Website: apple
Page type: billing-address
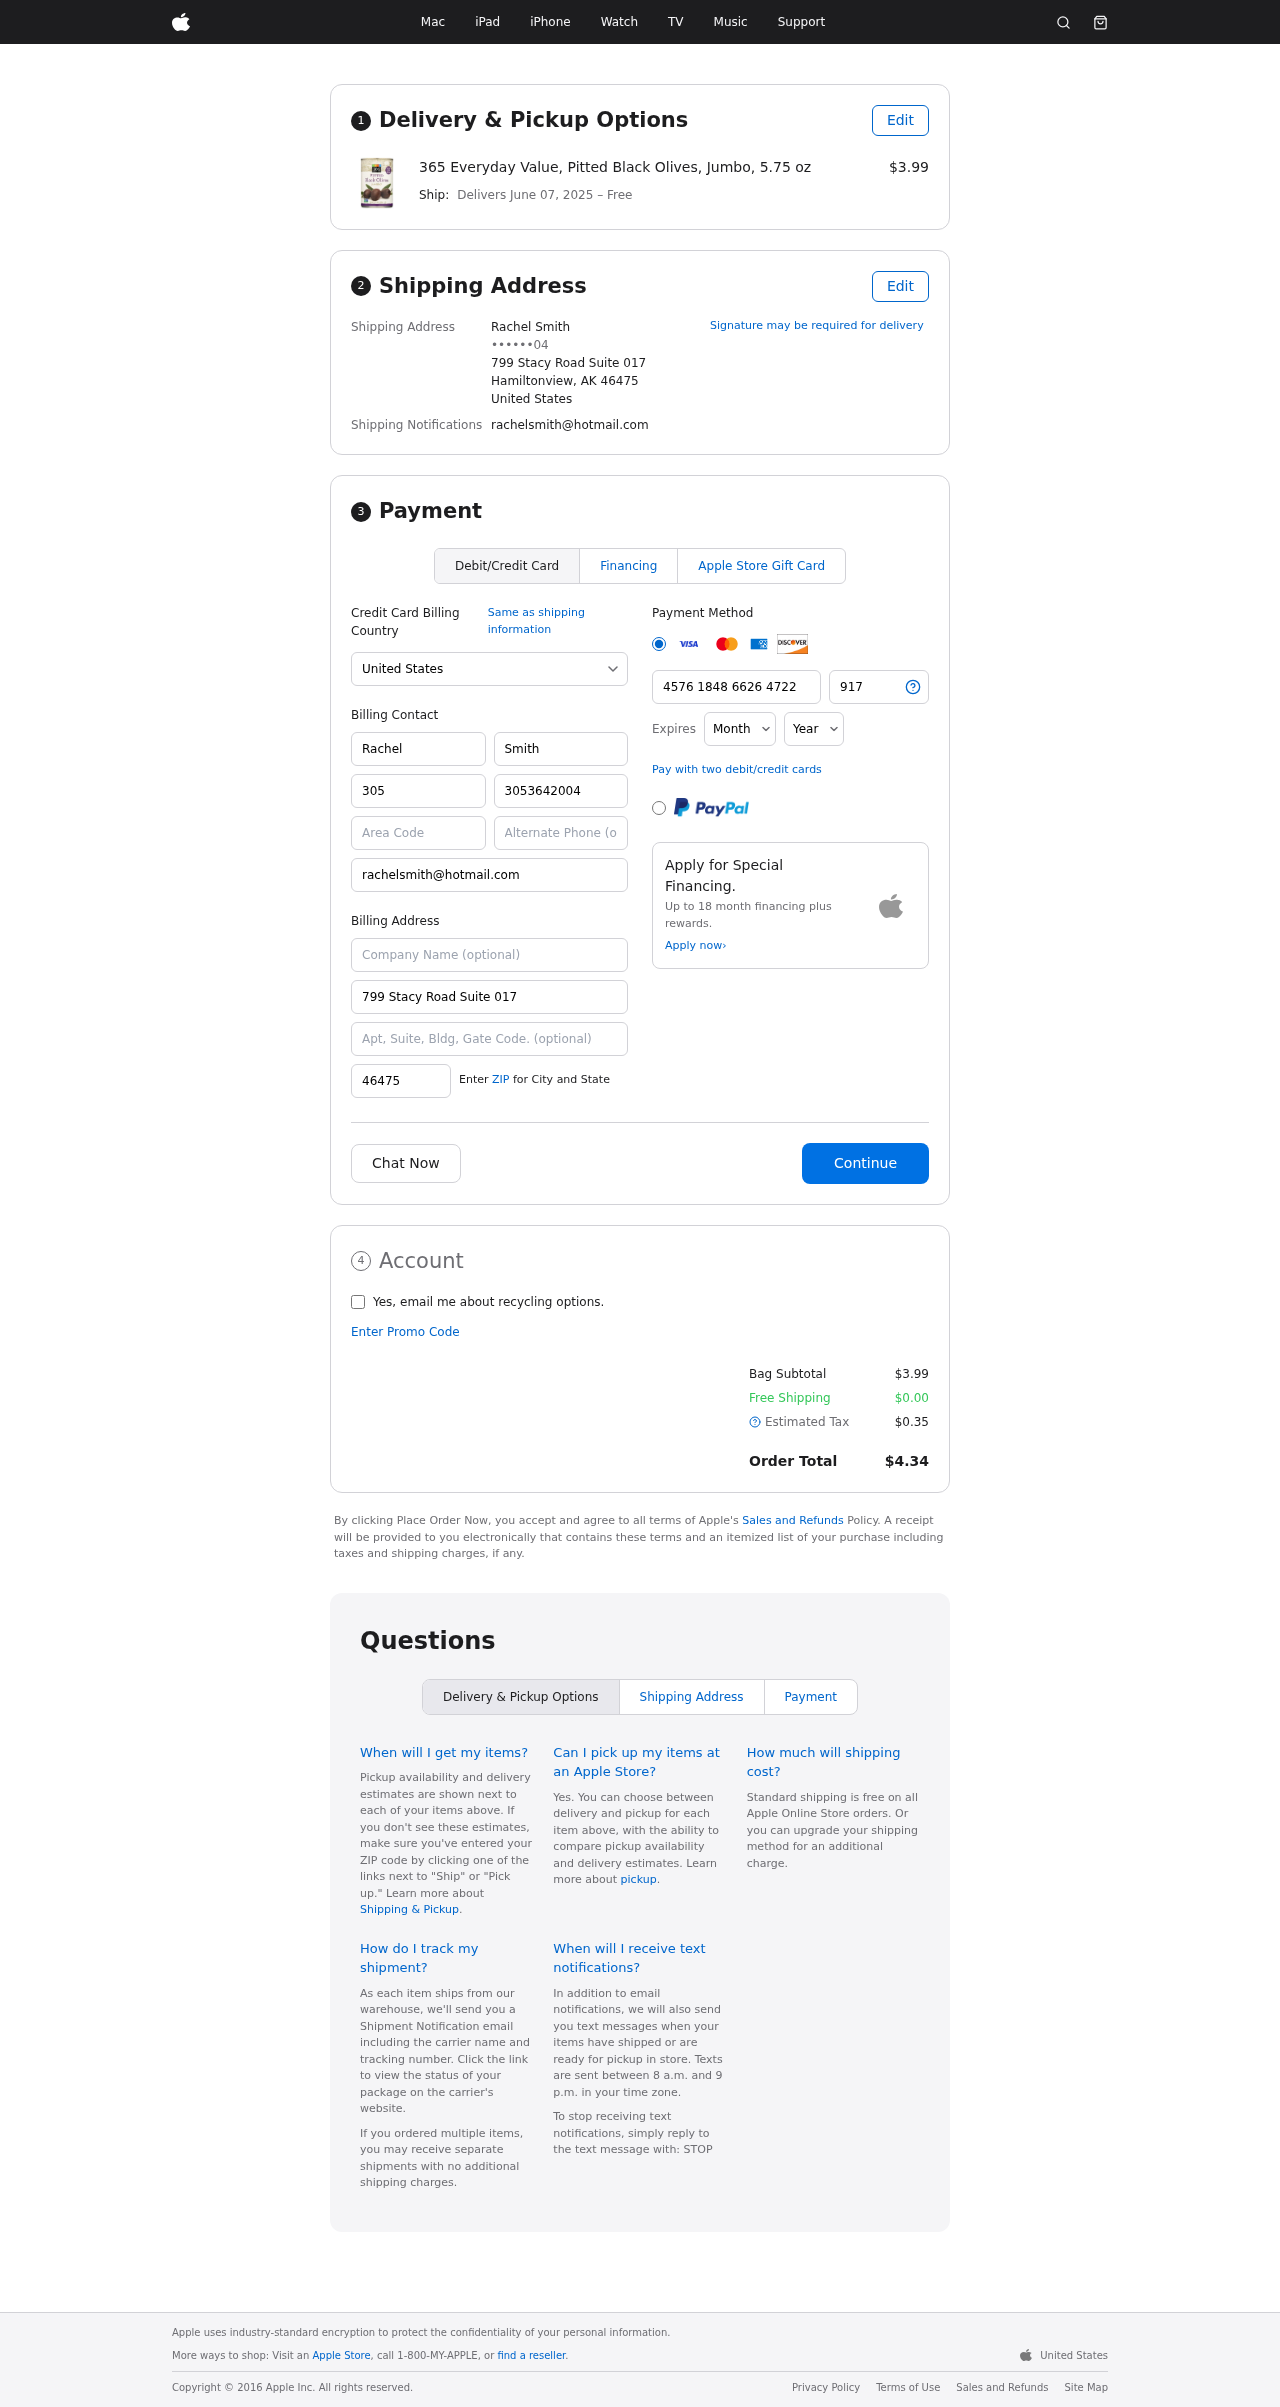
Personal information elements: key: PII_CARD_CVV
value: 917
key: PII_CARD_EXPIRY_MONTH
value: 10
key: PII_CARD_EXPIRY_YEAR
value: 26
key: PII_CARD_NUMBER
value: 4576 1848 6626 4722
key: PII_CITY_STATE_ZIP
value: Hamiltonview, AK 46475
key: PII_COUNTRY
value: United States
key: PII_EMAIL
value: rachelsmith@hotmail.com
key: PII_FULLNAME
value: Rachel Smith
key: PII_STREET
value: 799 Stacy Road Suite 017
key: PII_DOB_MONTH
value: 04
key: PII_BILLING_FIRSTNAME
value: Rachel
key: PII_BILLING_LASTNAME
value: Smith
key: PII_BILLING_PHONE_AREA
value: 305
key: PII_BILLING_PHONE
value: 3053642004
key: PII_BILLING_EMAIL
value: rachelsmith@hotmail.com
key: PII_BILLING_STREET
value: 799 Stacy Road Suite 017
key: PII_BILLING_POSTCODE
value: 46475
Product elements: key: PRODUCT1_NAME
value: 365 Everyday Value, Pitted Black Olives, Jumbo, 5.75 oz
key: PRODUCT1_PRICE
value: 3.99
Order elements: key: ORDER_DELIVERY_DATE
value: June 07, 2025
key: ORDER_SUBTOTAL
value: $3.99
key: ORDER_SHIPPING_COST
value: $0.00
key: ORDER_TAX
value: $0.35
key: ORDER_TOTAL
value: $4.34